Question: I have been struggling to achieve a specific view presentation. In my app, I am using a UISplitViewController to present a menu and it's contents. I would like to have a custom presentation of a view over the entire view as shown.

The message view and dimming view are for informational content and will automatically dismiss after a set time period. Can this be done from my 'UISPlitViewController.m'?
I have tried a couple approaches already with out the desired result.
1. Create a segue from the Splitview to the message view and invoking the segue from viewDidLoad / viewDidAppear: [self performSegueWithIdentifier:@"showMessageView" sender:self];
This loads the view in the detail view.
1. Try to instantiate from code in viewDidAppear:: MessageViewController *messageVC = [self.storyboard instantiateViewControllerWithIdentifier:@"messageView"];
[self addChildViewController: messageVC];
[self.view addSubview: messageVC.view];
[self presentViewController: messageVC animated:YES completion:nil];
This results in a crash:
'''
Application tried to present modally an active controller
'''
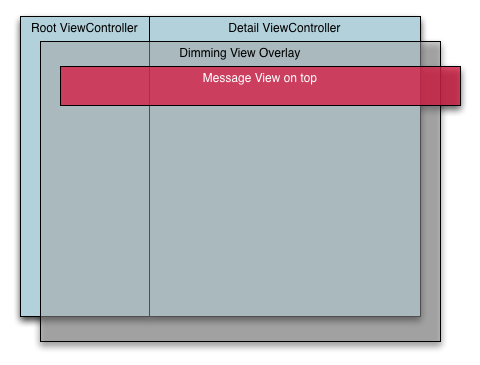
Answer: '''
[self addChildViewController: messageVC];
[self.view addSubview: messageVC.view];
[self presentViewController: messageVC animated:YES completion:nil];
'''
Whoa whoa whoa. You're just confused here. You don't add a child view controller present it. You do one or the other. (That's exactly what the runtime is slapping you down for.)
My suggestion would be just to present it. Works fine. Remember to present from the root view controller itself, so that the resulting presented view takes over the whole screen.